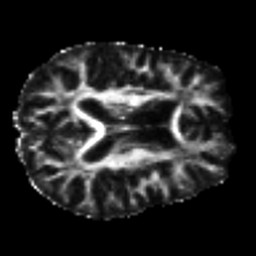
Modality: FA
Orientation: axial
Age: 31
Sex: female
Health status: ill
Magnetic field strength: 3 T
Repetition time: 9 s
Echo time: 0.093 s